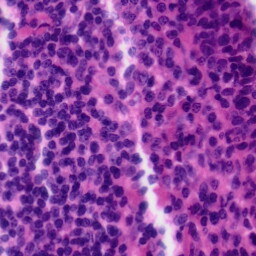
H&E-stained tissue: Tonsil